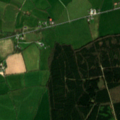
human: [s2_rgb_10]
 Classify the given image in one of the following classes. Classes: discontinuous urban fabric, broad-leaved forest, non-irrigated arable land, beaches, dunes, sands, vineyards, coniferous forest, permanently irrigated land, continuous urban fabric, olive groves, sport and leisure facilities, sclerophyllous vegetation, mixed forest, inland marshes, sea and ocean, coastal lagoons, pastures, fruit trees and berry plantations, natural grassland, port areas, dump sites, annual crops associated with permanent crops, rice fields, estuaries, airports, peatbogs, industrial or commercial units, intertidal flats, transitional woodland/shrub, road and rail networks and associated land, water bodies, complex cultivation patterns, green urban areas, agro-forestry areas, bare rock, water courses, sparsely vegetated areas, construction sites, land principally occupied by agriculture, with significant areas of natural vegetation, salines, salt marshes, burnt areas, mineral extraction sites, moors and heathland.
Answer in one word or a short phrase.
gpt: pastures, coniferous forest, transitional woodland/shrub